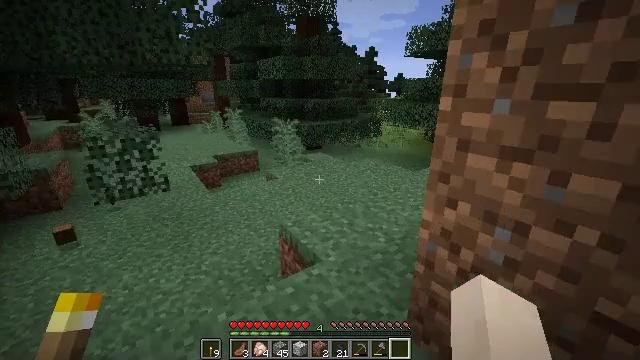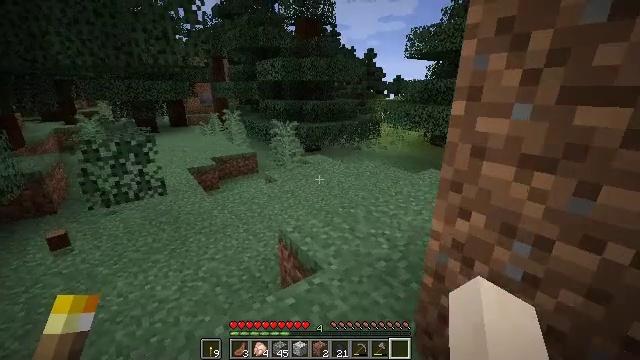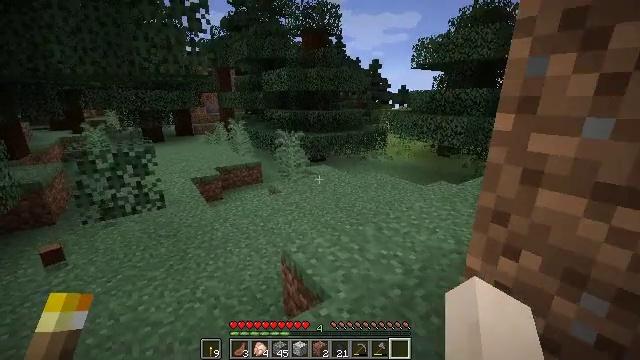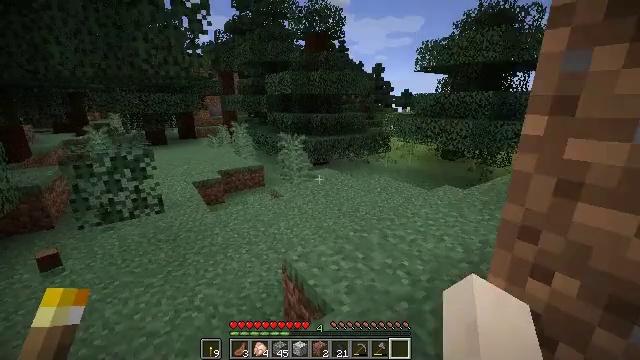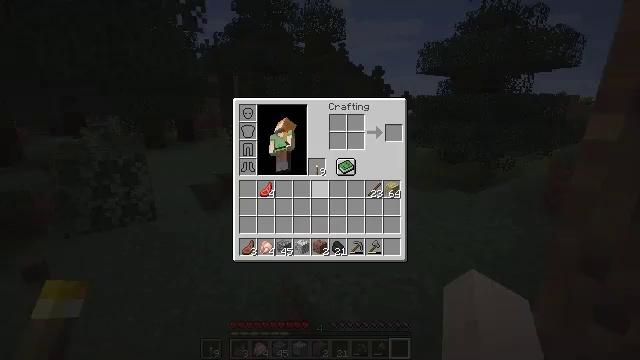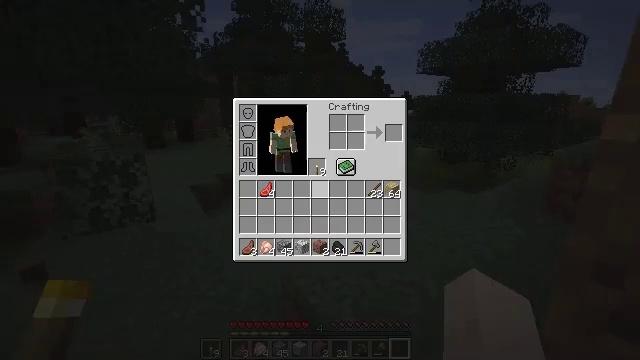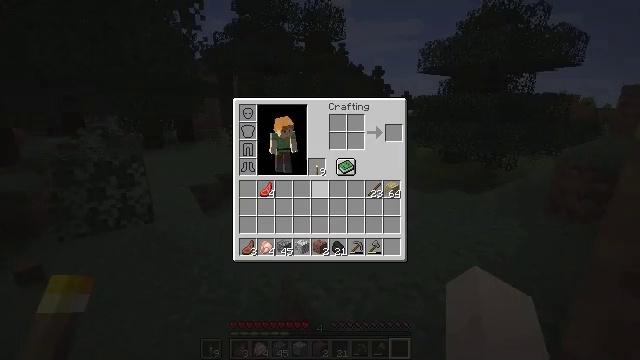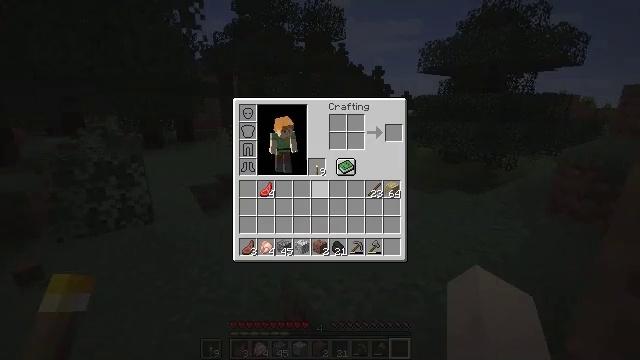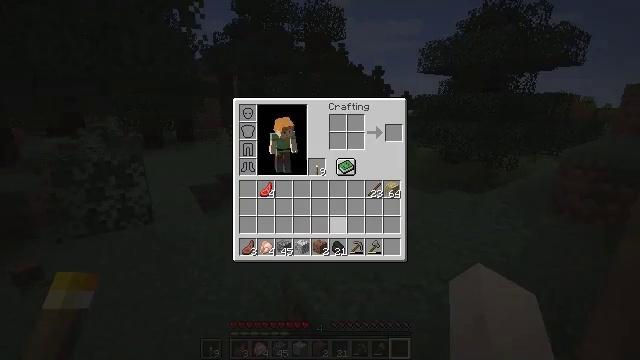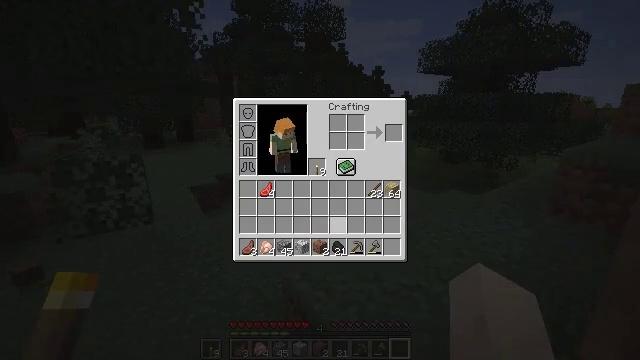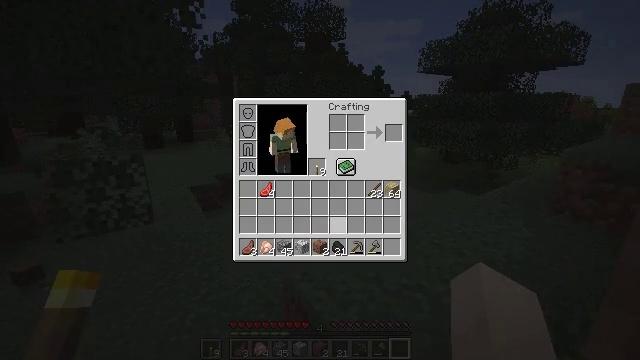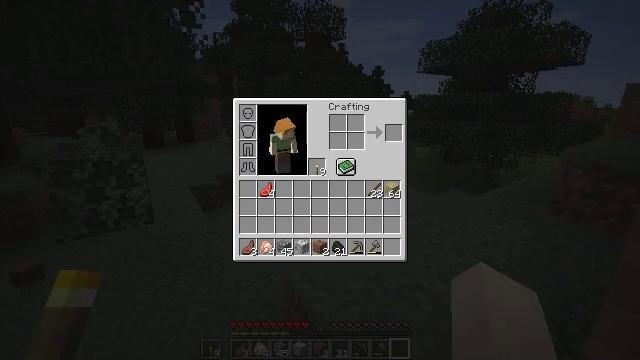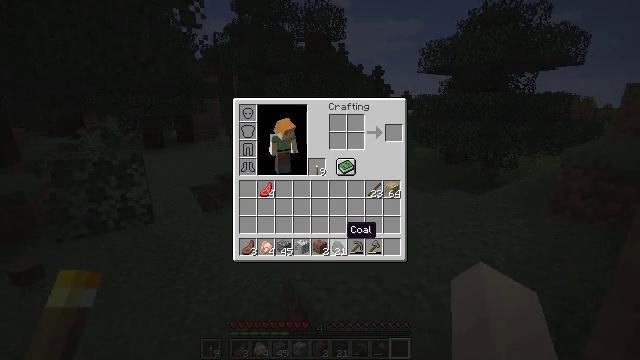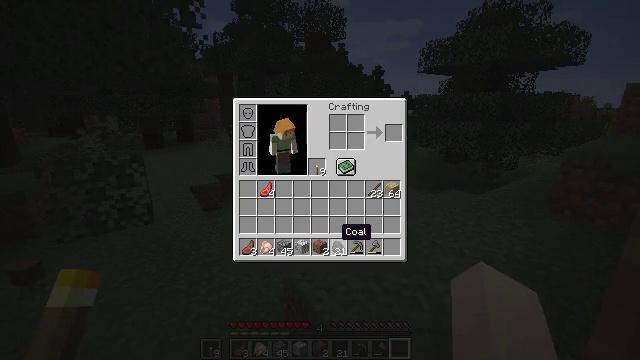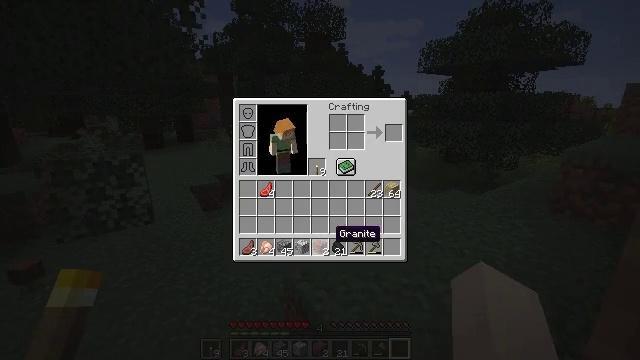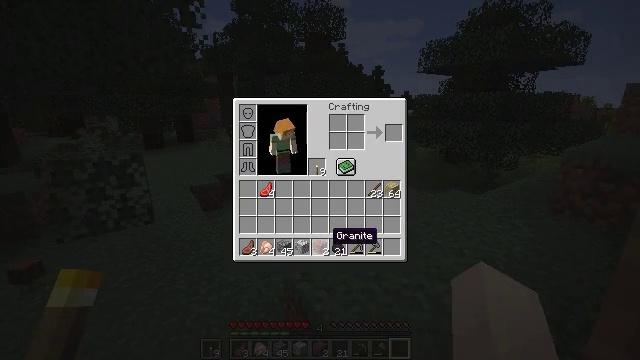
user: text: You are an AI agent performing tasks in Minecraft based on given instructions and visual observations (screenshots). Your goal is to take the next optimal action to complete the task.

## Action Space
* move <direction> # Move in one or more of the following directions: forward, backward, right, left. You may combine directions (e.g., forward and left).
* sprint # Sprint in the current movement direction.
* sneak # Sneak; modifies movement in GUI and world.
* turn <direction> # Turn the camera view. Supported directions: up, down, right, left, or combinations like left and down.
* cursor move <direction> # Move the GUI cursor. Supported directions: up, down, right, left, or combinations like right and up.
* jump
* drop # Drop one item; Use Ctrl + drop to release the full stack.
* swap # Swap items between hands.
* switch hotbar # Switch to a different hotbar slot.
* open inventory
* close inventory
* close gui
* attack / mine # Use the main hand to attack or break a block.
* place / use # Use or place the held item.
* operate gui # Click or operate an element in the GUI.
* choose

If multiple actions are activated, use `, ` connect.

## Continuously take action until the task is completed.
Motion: motion action
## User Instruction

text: Remove a granite from the inventory.
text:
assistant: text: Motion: move forward
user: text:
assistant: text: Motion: move forward, turn left and up
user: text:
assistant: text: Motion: move forward
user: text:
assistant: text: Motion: move forward, open inventory
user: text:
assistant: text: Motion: open inventory
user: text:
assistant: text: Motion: open inventory
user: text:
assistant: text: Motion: cursor move down
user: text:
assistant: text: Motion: cursor move right and down
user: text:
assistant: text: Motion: no_op
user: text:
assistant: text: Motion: no_op
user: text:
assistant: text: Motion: cursor move down
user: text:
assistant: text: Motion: no_op
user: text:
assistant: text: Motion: no_op
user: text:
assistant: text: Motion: no_op
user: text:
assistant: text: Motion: no_op
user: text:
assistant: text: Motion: operate gui
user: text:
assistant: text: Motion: operate gui
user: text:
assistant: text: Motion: cursor move left and up
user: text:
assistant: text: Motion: cursor move left and up
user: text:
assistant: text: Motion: operate gui
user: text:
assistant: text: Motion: operate gui
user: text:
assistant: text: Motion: cursor move down
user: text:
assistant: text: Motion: cursor move right and down
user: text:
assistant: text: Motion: cursor move down
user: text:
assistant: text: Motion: no_op
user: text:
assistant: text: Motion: cursor move down
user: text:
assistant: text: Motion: cursor move down
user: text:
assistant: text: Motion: no_op